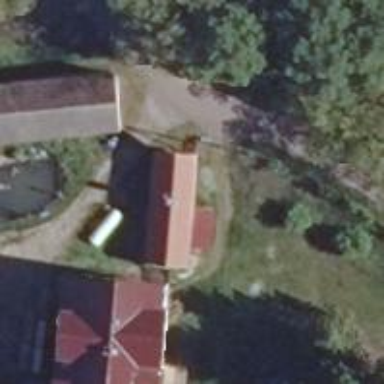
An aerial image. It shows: Guest house for tourism.